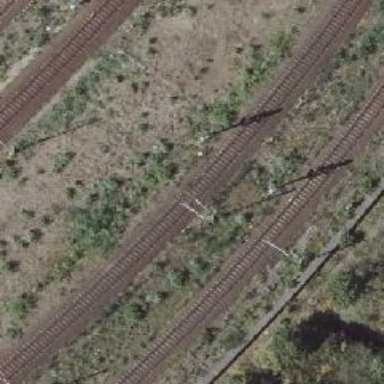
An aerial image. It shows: Catenary mast for power lines.